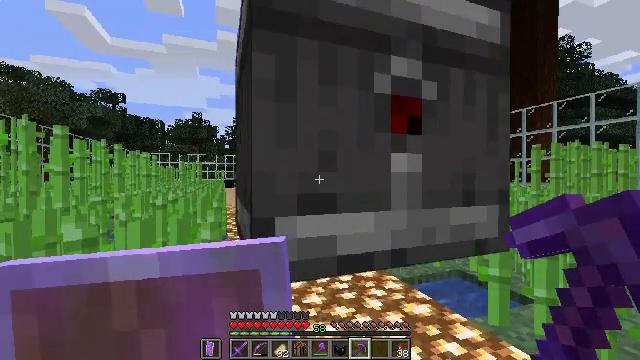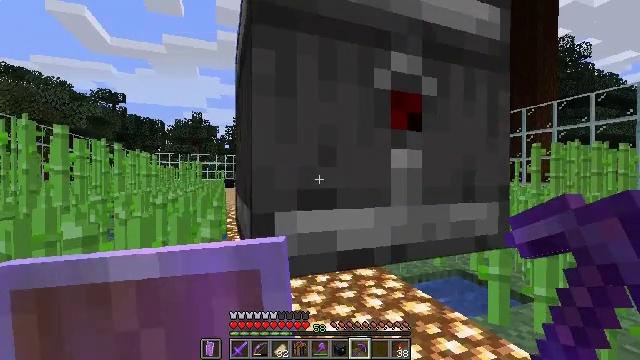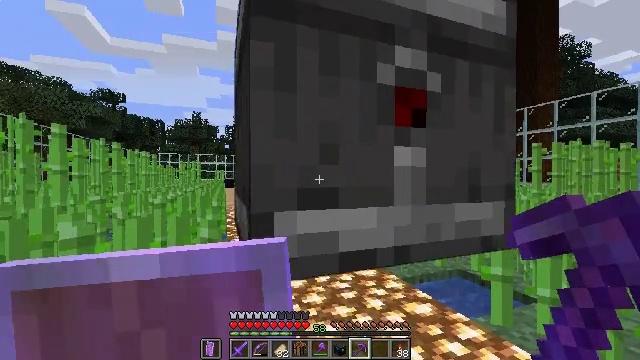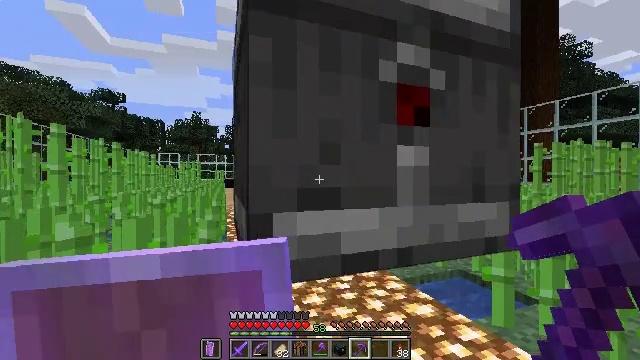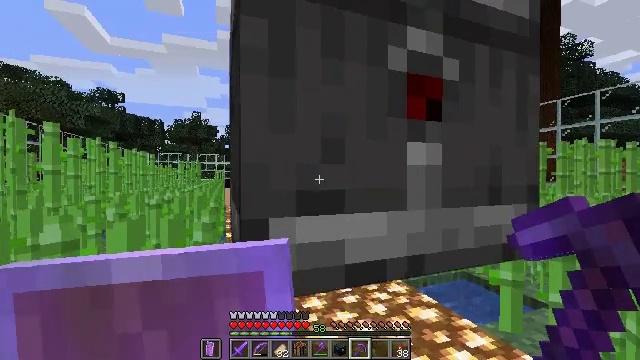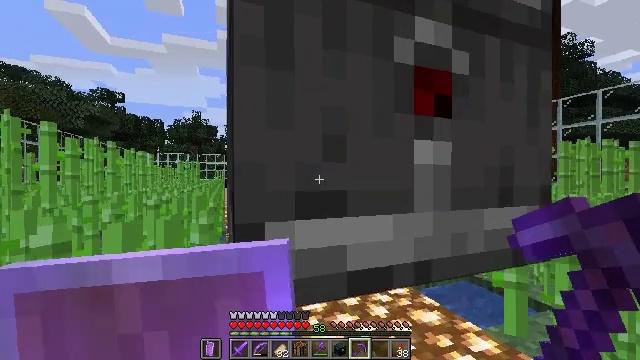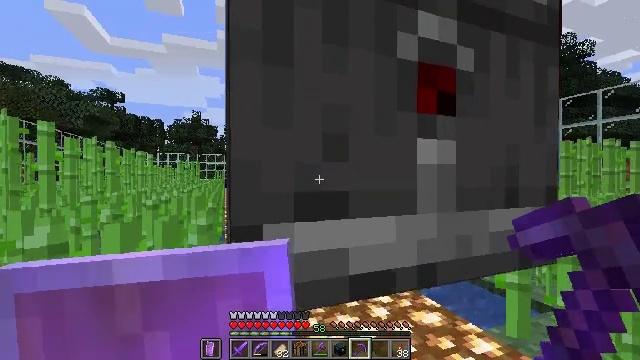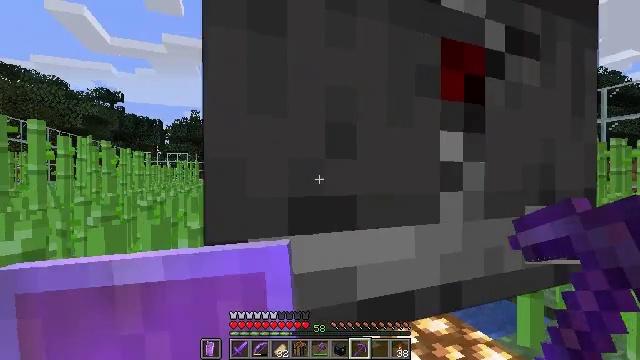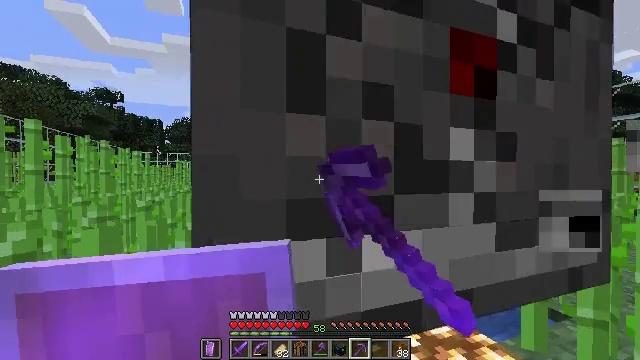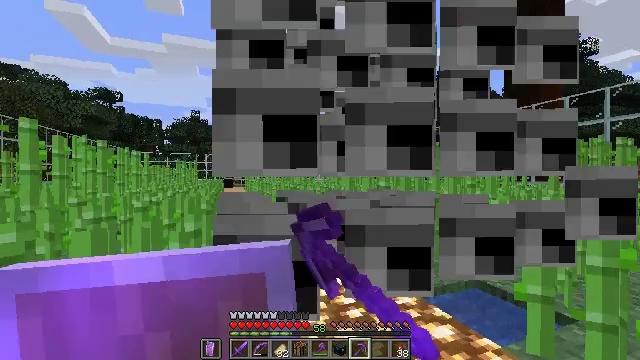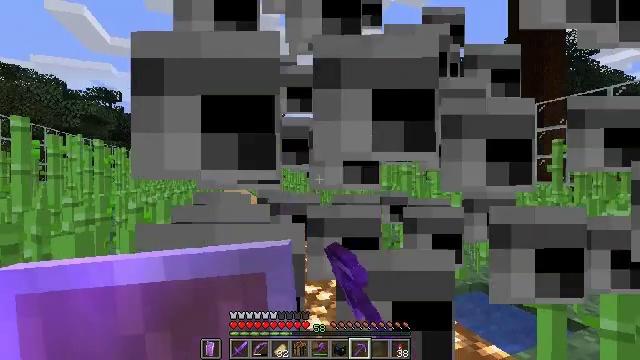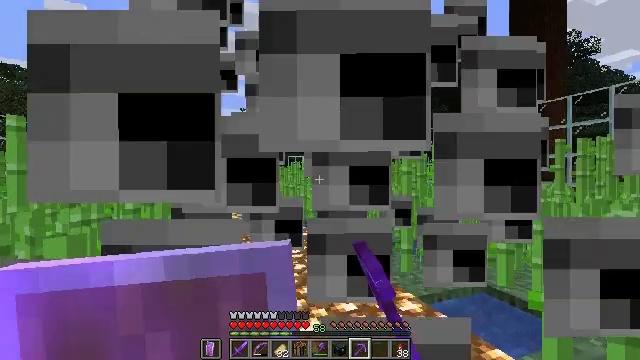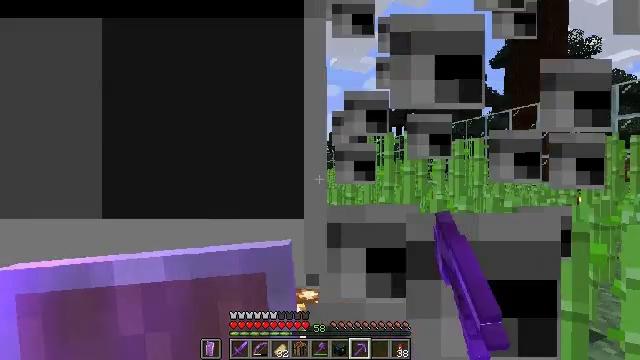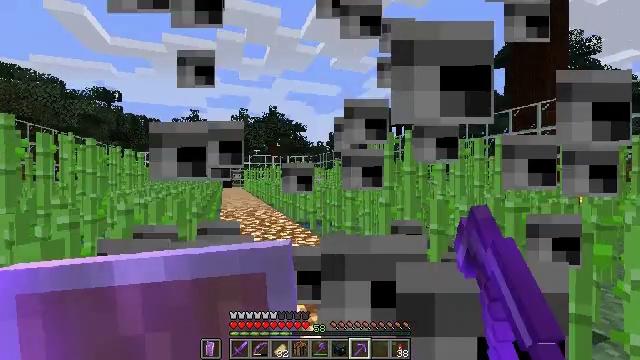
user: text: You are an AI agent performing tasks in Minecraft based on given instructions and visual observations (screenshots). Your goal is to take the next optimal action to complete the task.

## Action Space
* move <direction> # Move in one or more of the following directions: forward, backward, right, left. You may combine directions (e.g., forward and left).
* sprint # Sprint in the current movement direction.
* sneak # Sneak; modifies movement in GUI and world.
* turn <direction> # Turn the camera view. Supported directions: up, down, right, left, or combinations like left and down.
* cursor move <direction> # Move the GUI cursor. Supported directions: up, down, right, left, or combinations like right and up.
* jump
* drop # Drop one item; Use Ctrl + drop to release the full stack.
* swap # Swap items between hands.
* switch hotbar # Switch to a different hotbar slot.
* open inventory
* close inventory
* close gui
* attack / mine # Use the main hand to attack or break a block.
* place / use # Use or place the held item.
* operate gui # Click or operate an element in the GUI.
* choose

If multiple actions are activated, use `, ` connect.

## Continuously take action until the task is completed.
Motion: motion action
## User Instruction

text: Retrieve the observer from a structure.
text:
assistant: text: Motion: sneak
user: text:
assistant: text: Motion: move forward, sneak
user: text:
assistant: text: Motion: move forward, sneak
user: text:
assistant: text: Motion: move forward, sneak
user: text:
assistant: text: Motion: move forward, sneak
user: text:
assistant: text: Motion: move forward, sneak
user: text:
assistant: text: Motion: move forward, sneak, attack / mine
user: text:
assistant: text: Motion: move forward, sneak, attack / mine
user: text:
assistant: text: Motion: move forward, sneak, attack / mine
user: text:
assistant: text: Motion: move forward, sneak, attack / mine
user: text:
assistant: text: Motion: move forward, sneak, attack / mine
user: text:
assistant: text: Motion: move forward, sneak, attack / mine
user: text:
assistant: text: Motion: move forward, sneak, attack / mine
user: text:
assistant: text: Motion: sneak, attack / mine